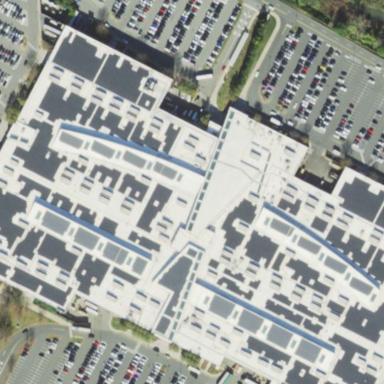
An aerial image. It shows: Retail mall with flat roof design.